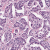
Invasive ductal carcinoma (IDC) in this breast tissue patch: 1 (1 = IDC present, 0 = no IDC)